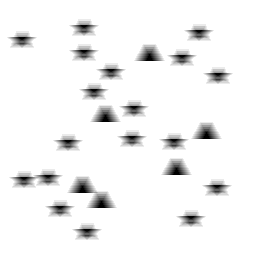
Squares: 0
Triangles: 6
Stars: 18
Total shapes: 24